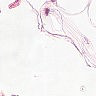
Metastatic tissue present: no